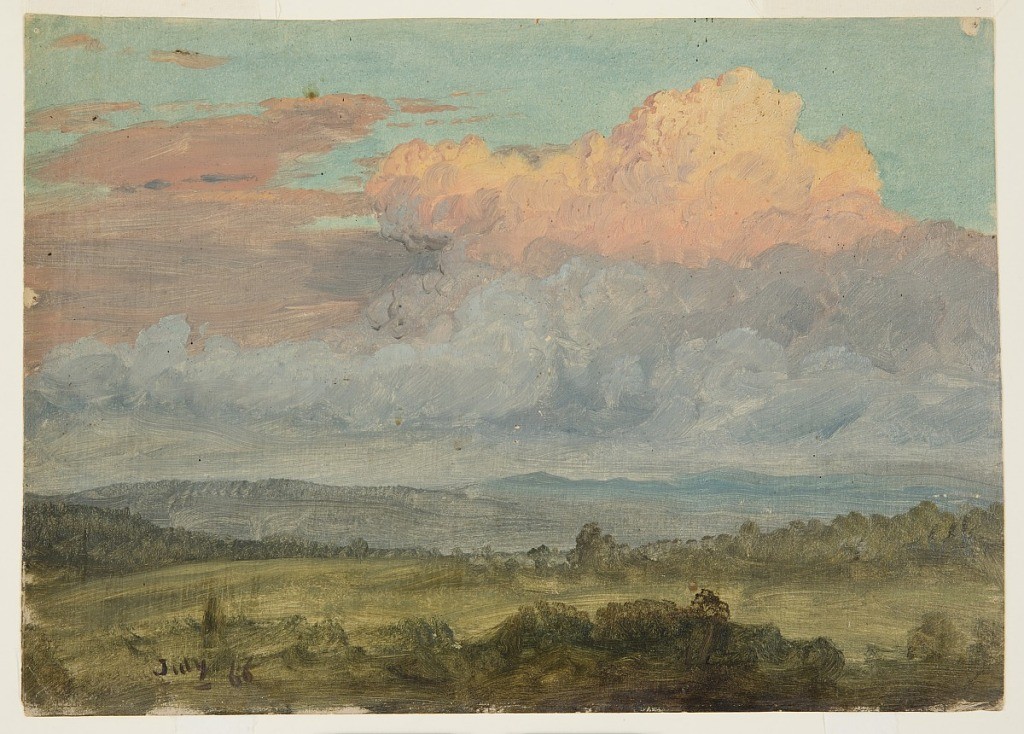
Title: Clouds above the Hudson Valley, New York
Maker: Frederic Edwin Church, American, 1826–1900
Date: July 1866
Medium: Oil and graphite on tan paperboard
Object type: Drawing
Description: Landscape sketch showing a view of a lush and rolling landscape in the Hudson River Valley beneath an immense and billowing bank of reddening clouds at sunset, likely viewed from or near the artist's property in Hudson, New York. In the foreground, groups of trees line a grassy and rolling field that stretches across the composition from left to right. In the middle distance, a heavily wooded hill and slightly sloping hill descends from left to right, rendered in a dark shade of brownish purple. In the background, a dark blue mountain range forms an undulating horizon beneath a massive bank of billowing clouds, partly in shadow and partly illuminated gold, orange, and red, by the setting sun.